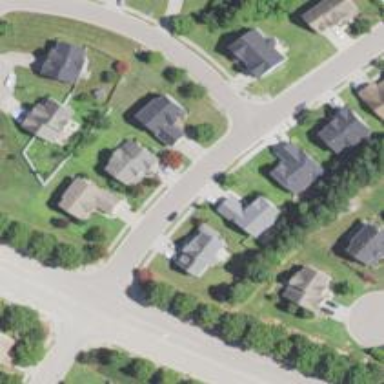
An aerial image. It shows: Asphalt road in residential area.